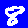
Digit: 8